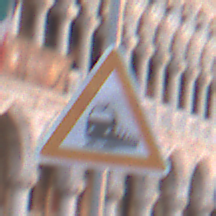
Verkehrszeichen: Bahnuebergang
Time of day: SunriseSunset
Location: Outdoor (Urban)
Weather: Clear
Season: NotSpecified
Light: Natural